Current action and preconditions to check: trajectory_clear

Your task: For each precondition in the list above, predict whether it will hold at this action.

Consider the current scene as observed from the mobile robot's camera, and analyze the predicted future states of all dynamic agents (e.g., people, animals, vehicles, or any moving entities) within the NEXT SECOND.

IMPORTANT: Only answer "very likely" if you are absolutely certain—based on strong, clear evidence—that a dynamic agent will violate the precondition in the predicted future state. Do NOT answer "very likely" for unlikely, ambiguous, or low-probability risks.

Ask yourself for each precondition: Is there a high probability, with clear and convincing evidence, that the predicted future states of any dynamic agent will interfere with the predicted future state of the currently executing action within the NEXT SECOND, causing that precondition to fail?

Assess the risk level based on these predictions. Use "likely" or "very likely" if motions create a clear risk of interference.

Use "neutral" or "improbable" if agents are nearby but their predicted paths are clearly diverging or non-conflicting.

Failure Risk Categories: "very improbable", "improbable", "neutral", "likely", "very likely"

Answer Format: Output ONLY the probability_of_failure value from these categories: "very improbable", "improbable", "neutral", "likely", "very likely"

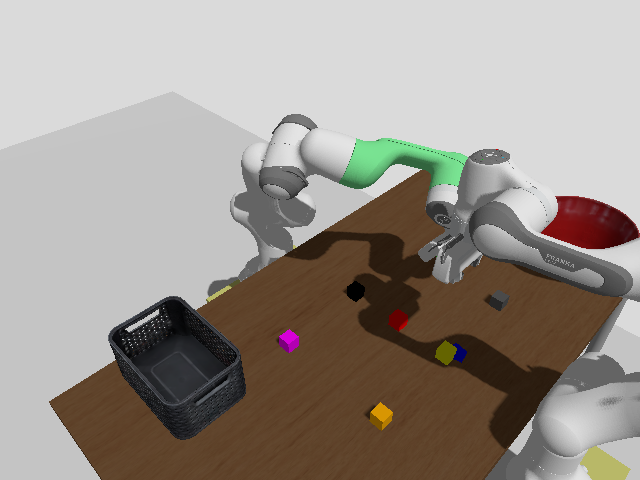

Answer: very improbable